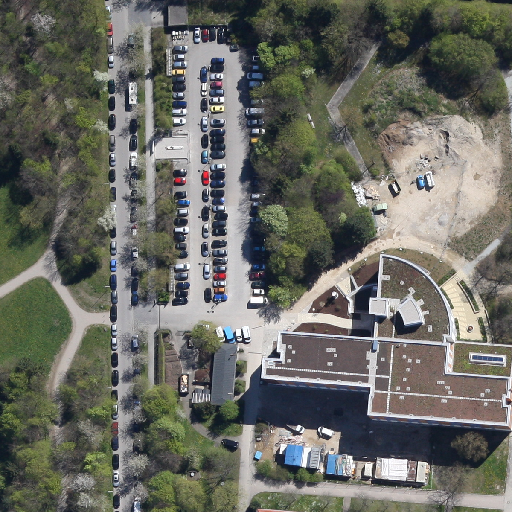
Referring expression: impervious surface